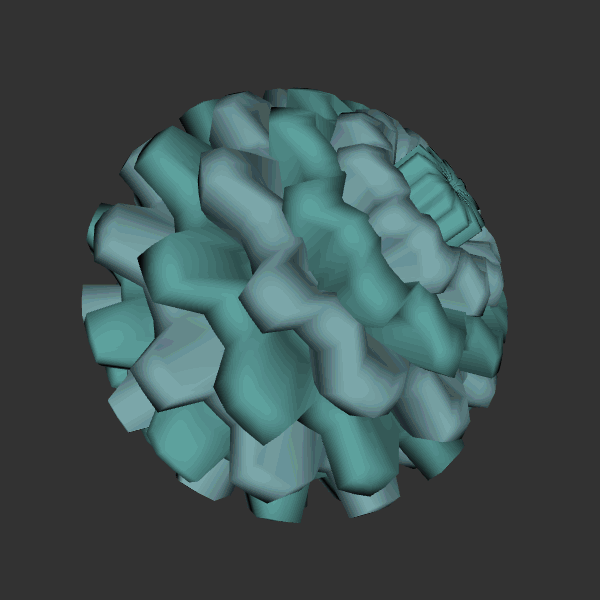
Background: dark